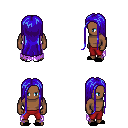
a pixel art fantasy rpg character, male body template, human, dark skin, maroon tattered cape, red pants, blue extra-long hairstyle, black slippers, four views (front, back, left, right), 2x2 character sprite sheet, small pixel art, hard edges, no anti-aliasing